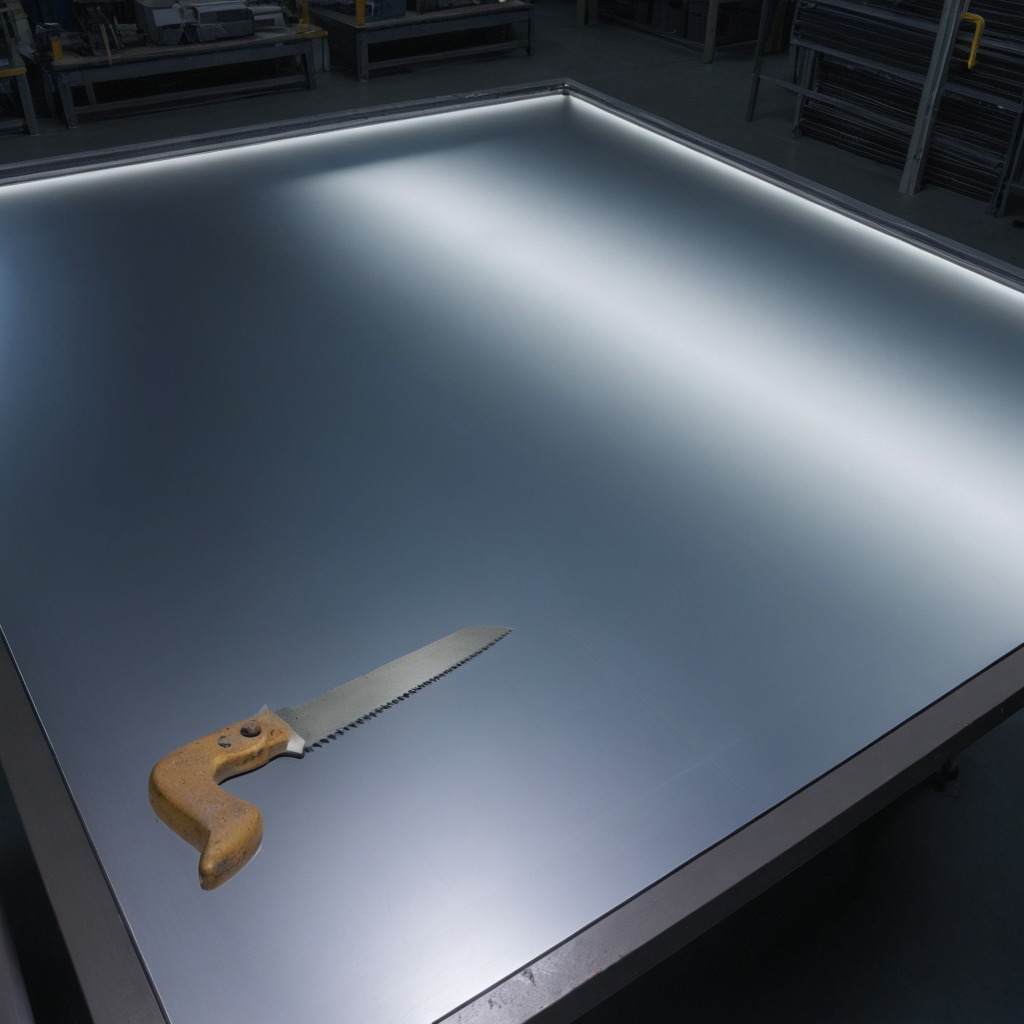
A handheld metal saw lies on the tabletop.